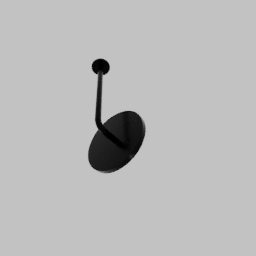
Label: appliances